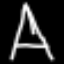
Label: The Eiffel Tower